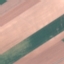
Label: AnnualCrop